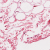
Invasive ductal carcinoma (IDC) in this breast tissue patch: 0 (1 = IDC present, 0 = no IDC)